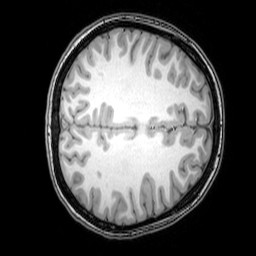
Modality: T1w
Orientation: axial
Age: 20
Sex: female
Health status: healthy
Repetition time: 0.081 s
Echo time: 0.037 s